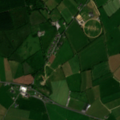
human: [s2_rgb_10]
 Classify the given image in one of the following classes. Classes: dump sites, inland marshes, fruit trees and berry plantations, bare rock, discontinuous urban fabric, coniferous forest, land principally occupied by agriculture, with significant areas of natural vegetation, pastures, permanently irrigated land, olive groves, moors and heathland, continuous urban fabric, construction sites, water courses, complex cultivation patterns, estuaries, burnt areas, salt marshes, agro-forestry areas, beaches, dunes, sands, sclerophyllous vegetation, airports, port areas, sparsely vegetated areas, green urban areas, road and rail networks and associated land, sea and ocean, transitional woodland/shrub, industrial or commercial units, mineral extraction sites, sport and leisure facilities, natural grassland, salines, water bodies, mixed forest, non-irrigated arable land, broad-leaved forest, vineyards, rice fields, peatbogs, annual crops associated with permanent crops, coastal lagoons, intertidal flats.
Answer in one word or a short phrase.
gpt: pastures, mixed forest